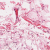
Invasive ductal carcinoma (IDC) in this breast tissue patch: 0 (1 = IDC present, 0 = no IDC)